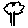
Label: tree